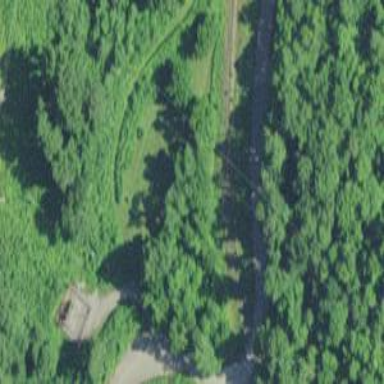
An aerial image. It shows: Railway track.